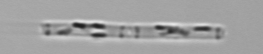
Label: Cerataulina_pelagica